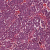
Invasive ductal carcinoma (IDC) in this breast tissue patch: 1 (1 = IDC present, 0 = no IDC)